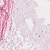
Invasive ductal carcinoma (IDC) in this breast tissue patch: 0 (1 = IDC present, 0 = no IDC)